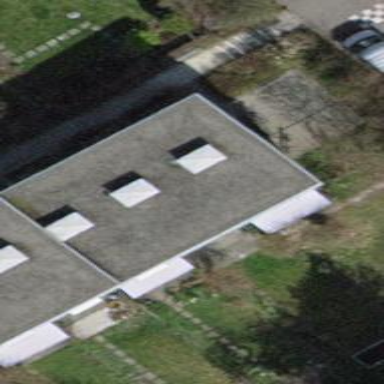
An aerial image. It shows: Flat-roofed terrace building.